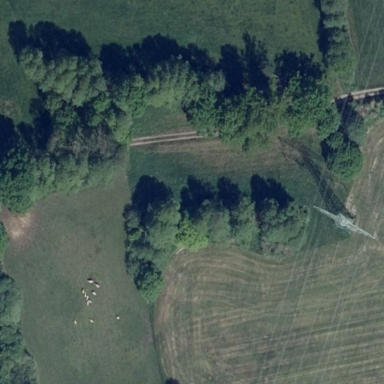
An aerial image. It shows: Deciduous broadleaved woodland.